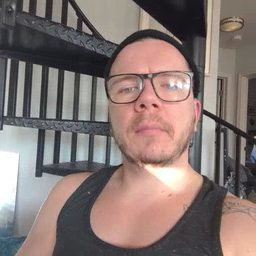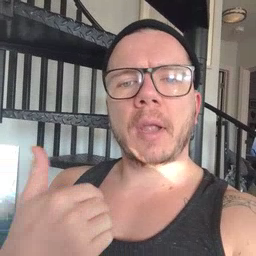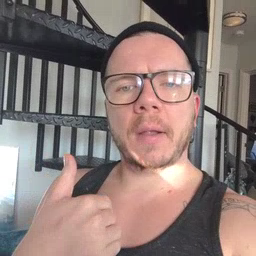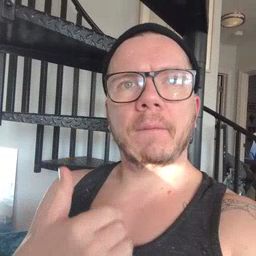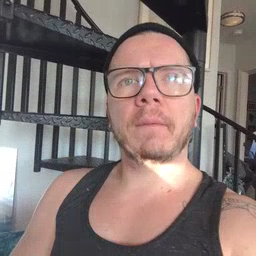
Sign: have